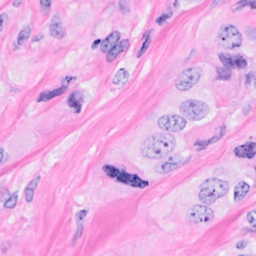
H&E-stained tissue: Breast